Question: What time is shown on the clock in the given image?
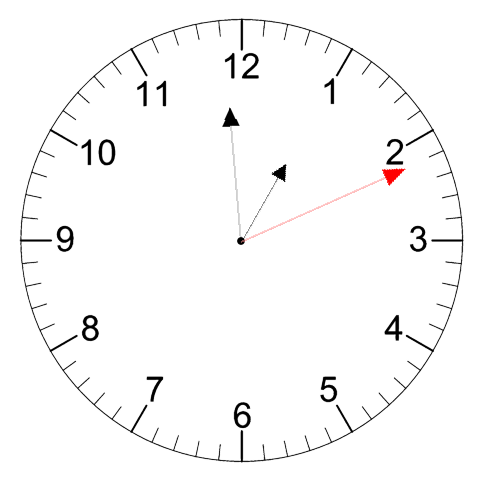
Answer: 12:59:11